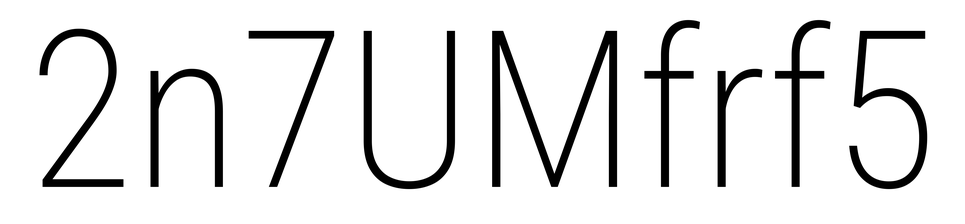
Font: Roboto_Condensed_ExtraLight